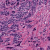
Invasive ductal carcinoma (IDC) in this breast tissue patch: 1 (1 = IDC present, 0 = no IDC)